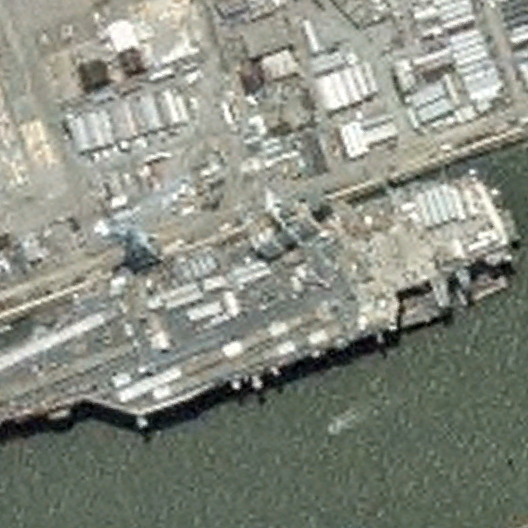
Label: aircraft_carrier